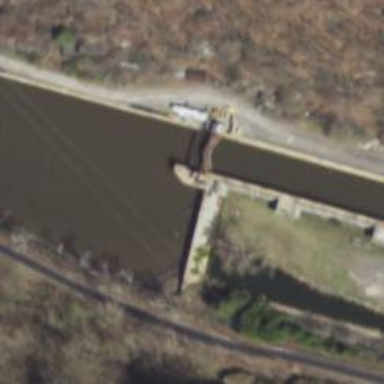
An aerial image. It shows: Dam along waterway.